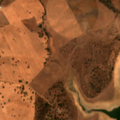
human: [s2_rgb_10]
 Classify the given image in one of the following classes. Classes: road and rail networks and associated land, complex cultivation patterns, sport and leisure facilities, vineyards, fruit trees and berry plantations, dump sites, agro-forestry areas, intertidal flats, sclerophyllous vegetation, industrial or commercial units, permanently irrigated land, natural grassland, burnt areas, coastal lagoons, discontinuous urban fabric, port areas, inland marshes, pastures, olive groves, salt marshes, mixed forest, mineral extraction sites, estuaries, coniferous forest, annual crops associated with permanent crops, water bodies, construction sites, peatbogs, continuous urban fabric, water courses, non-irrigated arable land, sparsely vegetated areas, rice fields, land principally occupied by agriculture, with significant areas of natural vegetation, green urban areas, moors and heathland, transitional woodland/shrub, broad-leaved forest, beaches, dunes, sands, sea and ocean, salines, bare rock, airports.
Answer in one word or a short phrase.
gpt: non-irrigated arable land, permanently irrigated land, olive groves, agro-forestry areas, broad-leaved forest, water bodies